Field crop: tomato
Growth stage: 1
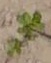
Species: portulaca